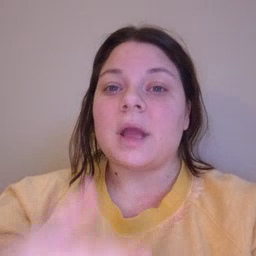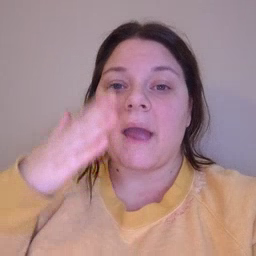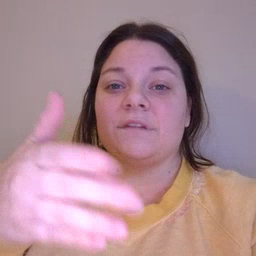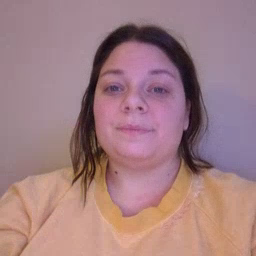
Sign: after